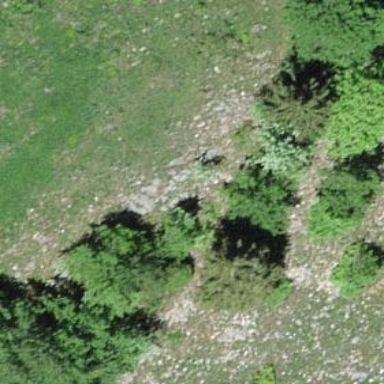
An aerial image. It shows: Forest area with mix of leaf types and cycles.